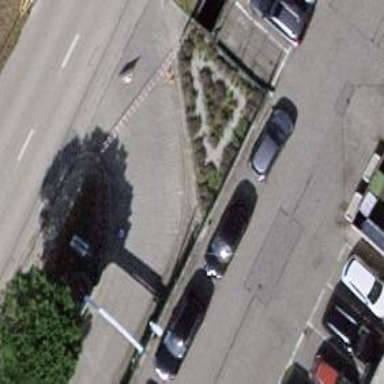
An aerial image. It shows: Entrance with barrier.